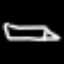
Label: pencil